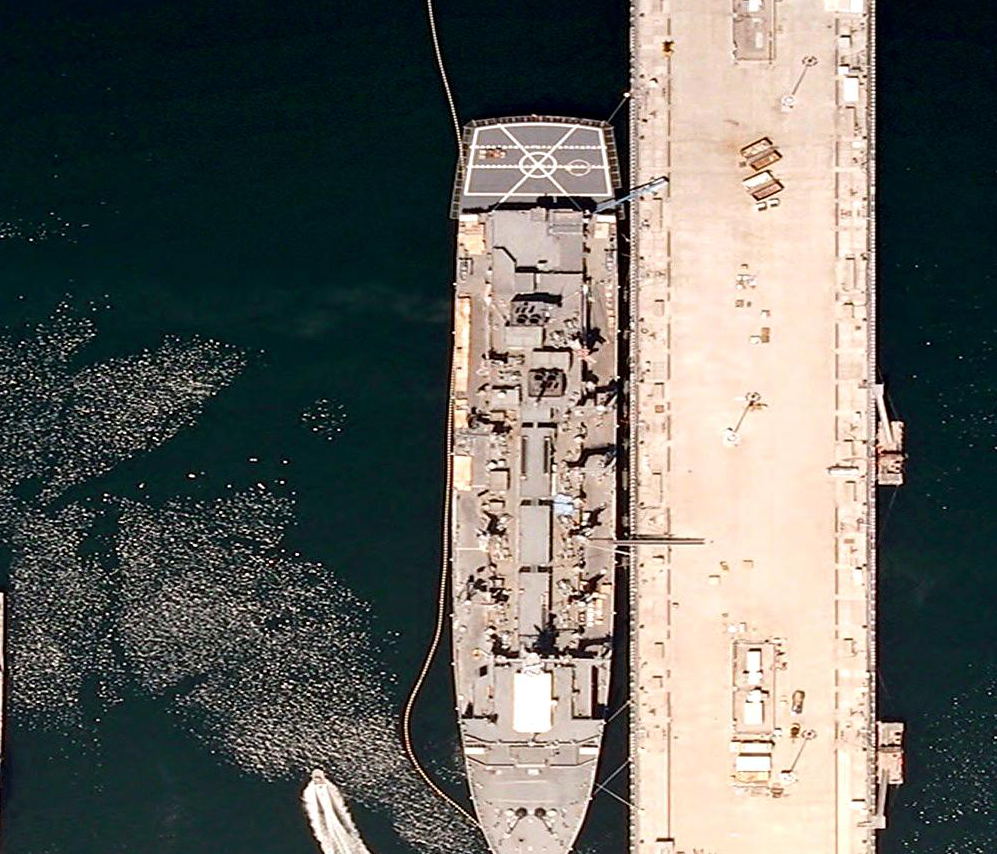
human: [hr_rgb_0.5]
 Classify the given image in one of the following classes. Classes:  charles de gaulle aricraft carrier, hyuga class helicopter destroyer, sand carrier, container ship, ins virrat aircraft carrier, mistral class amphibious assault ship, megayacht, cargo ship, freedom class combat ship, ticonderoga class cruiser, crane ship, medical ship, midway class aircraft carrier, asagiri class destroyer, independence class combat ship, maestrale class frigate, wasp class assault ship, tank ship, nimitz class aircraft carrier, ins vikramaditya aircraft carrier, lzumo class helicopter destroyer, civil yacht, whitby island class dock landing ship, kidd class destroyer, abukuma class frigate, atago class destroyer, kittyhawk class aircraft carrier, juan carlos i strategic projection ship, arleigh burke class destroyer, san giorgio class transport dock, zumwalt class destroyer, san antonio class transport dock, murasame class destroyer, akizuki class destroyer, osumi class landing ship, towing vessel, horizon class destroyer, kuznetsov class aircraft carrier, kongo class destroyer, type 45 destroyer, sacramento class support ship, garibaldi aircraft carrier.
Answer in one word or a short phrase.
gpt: Sacramento class support ship